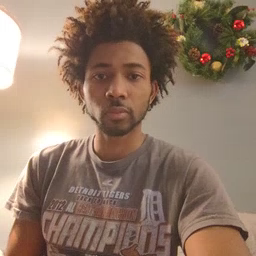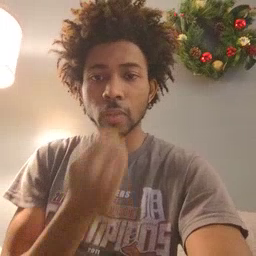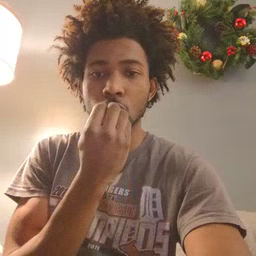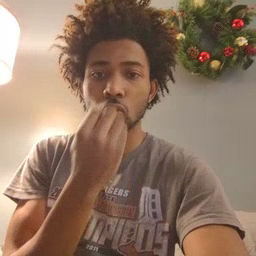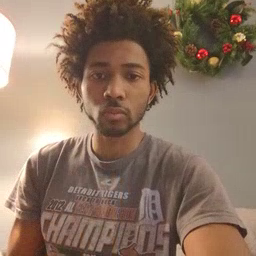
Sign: food